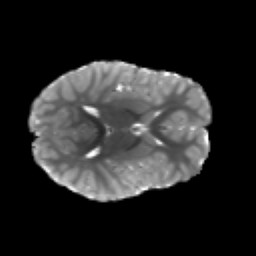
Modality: T2w
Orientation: axial
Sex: male
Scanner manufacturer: siemens
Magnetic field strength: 3 T
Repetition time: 5 s
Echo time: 0.071 s